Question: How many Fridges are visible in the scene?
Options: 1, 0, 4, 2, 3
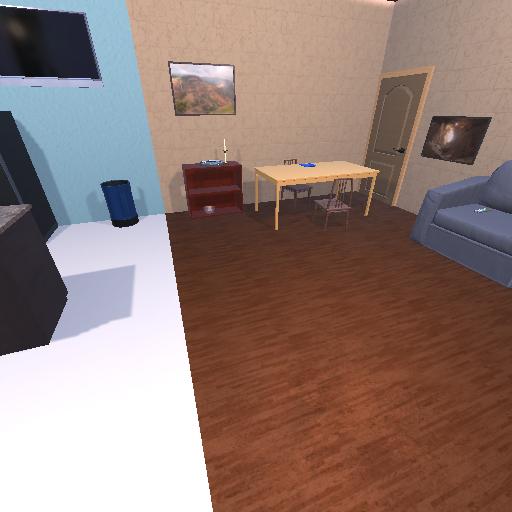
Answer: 1